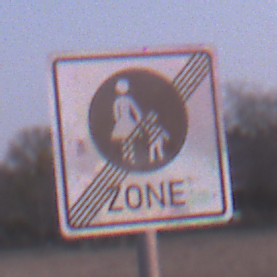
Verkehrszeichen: EndeFussgaengerzone
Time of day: SunriseSunset
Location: Outdoor (Nature)
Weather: Clear
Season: NotSpecified
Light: Natural